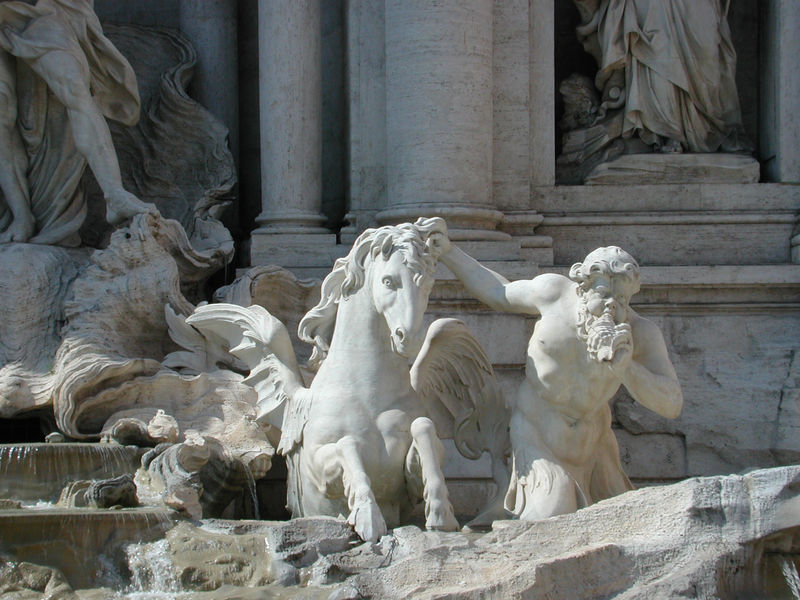
Titel: Fontana di Trevi (Trevibrunnen)
Künstler: Niccoló Salvi
Standort: Rom, Palazzo Poli (EU - I - Latium)
Schlagwörter: flügel, mann, nackt, wasser, marmor, säule, säulen, figur, locken, wasserfall, brunnen, pferd, skulptur, hufe, bein, detail, rom, skulpturen, schnecke, pegasus, blasen, kaskade, poseidon, trevi